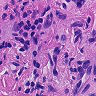
Metastatic tissue present: yes